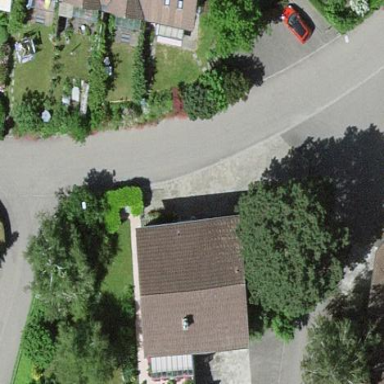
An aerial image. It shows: Residential building.